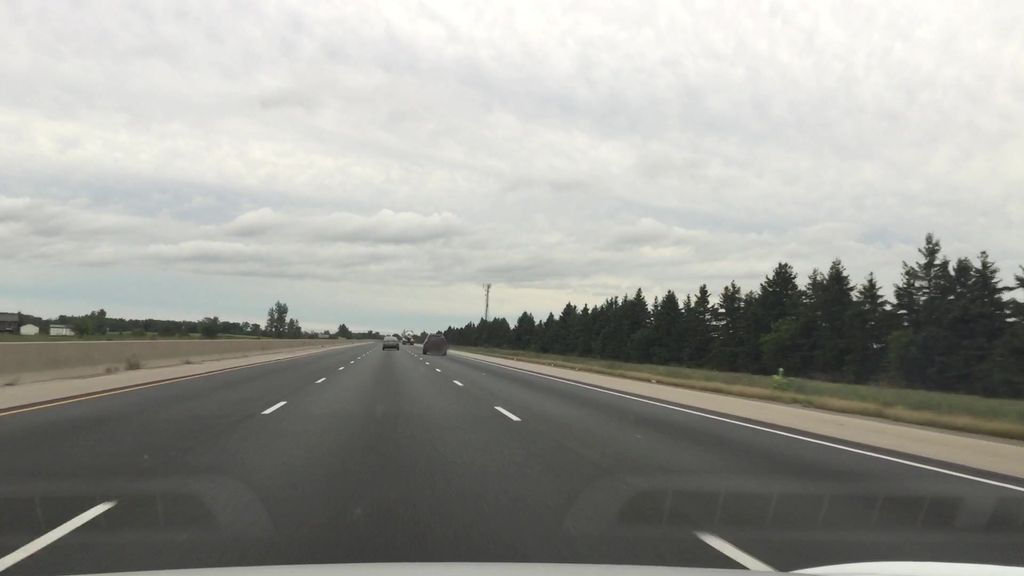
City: kitchener-waterloo